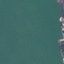
Label: SeaLake